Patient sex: F
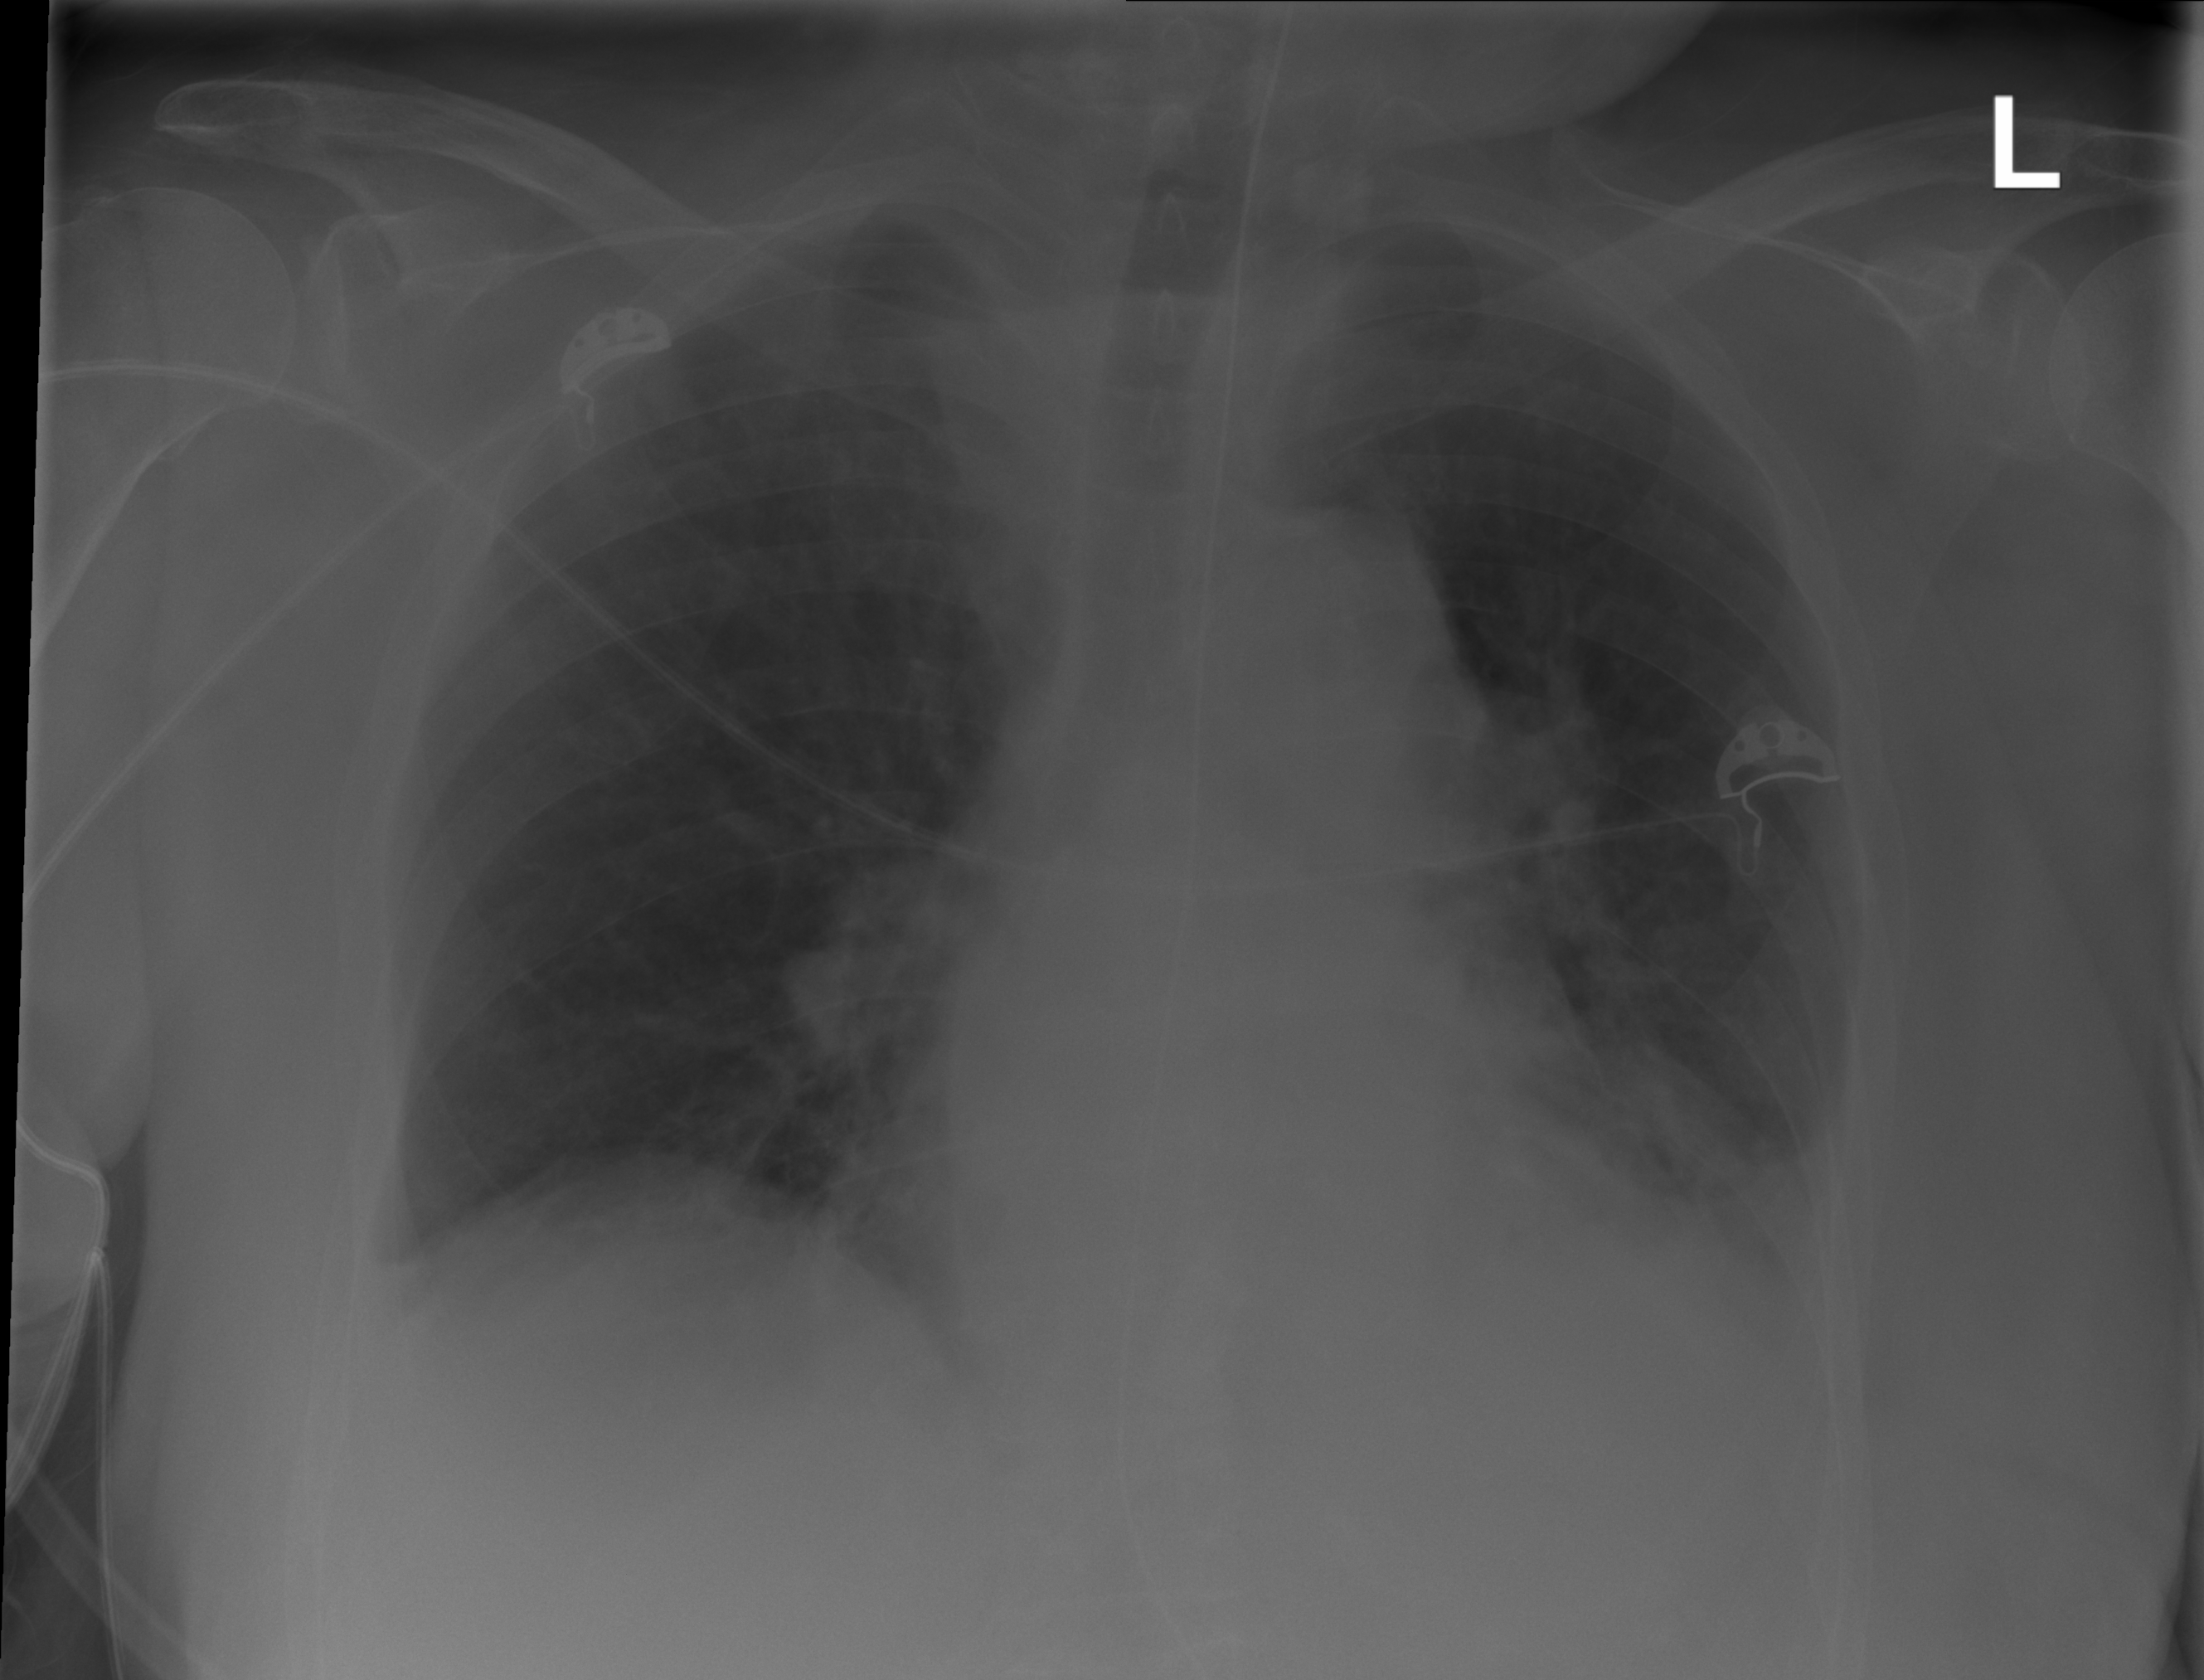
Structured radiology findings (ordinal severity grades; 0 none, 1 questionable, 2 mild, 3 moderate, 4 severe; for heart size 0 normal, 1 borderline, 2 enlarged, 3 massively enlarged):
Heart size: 1
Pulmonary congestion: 2
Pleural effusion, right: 1
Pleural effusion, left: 2
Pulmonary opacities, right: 1
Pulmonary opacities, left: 1
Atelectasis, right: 0
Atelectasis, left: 2